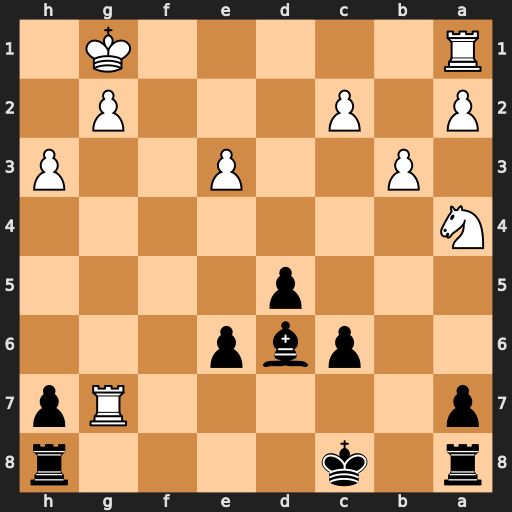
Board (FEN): r1k4r/p5Rp/2pbp3/3p4/N7/1P2P2P/P1P3P1/R5K1
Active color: b
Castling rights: -
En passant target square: -
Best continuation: Be5 Rf7 Bxa1